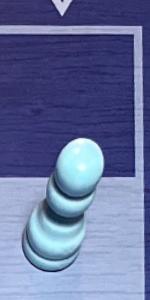
Label: Pawn_White